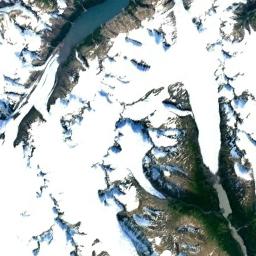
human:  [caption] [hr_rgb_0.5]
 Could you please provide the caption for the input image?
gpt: The ground on the snowberg is uneven .

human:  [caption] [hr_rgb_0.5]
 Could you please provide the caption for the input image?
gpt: White, Brown, And green transitions from the peaks to the bottom of the peaks in the Snow Mountain Range .

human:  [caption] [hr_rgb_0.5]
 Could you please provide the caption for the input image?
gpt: The snow berg is consist of bare land and white snow .

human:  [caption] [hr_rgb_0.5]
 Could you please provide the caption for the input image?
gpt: The snowberg is covered with snow and ice and a blue lake is in the snowberg .

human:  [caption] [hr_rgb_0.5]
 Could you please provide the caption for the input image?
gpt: There are much snow and two rivers on the snowberg .